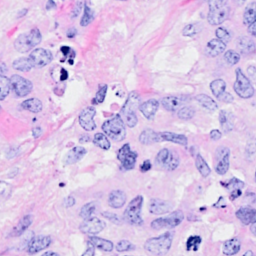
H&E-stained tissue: Breast